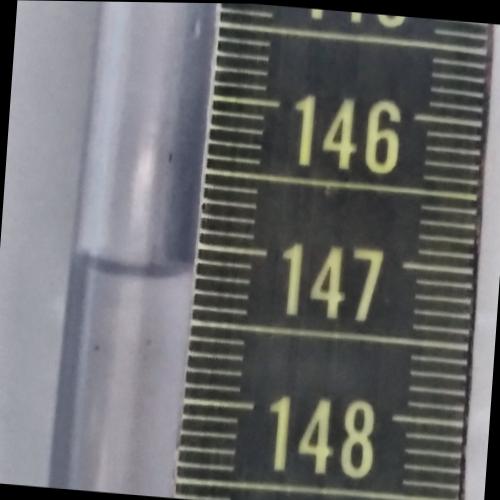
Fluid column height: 147.2 cm